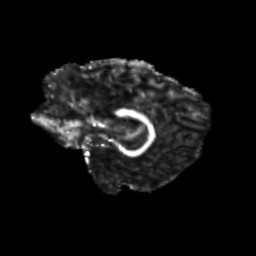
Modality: FA
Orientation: sagittal
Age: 26
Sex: female
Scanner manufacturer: siemens
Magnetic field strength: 3 T
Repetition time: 3.5 s
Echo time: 0.104 s